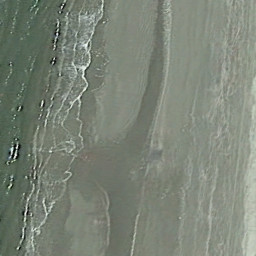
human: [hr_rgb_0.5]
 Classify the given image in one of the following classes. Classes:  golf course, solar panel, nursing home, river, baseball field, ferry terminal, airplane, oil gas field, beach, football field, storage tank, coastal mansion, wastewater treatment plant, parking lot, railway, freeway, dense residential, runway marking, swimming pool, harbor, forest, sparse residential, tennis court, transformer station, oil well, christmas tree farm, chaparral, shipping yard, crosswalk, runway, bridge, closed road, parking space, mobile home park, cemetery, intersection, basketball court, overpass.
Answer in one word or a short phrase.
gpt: beach